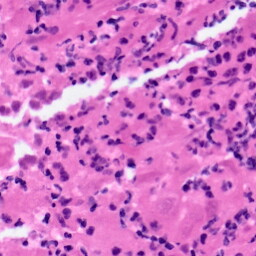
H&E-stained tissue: Pancreatic